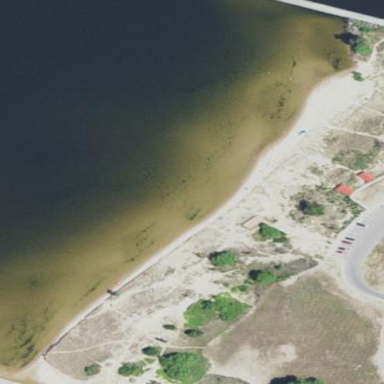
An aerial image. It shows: Beautiful beach with natural surroundings.